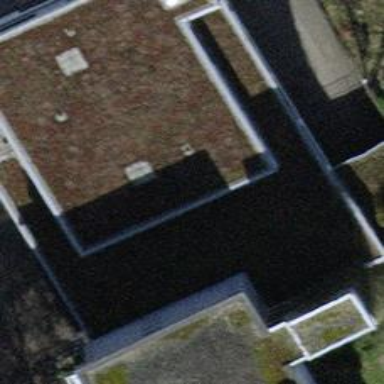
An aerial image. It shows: Fire station.